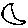
Label: moon